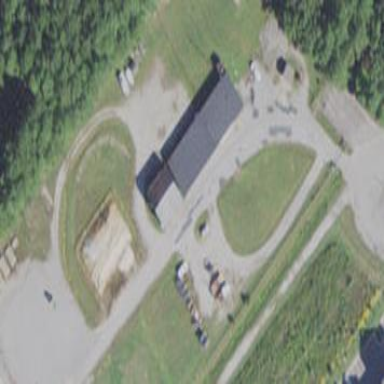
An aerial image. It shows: Government transportation office building.